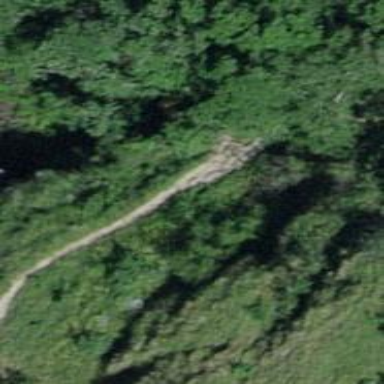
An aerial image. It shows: Path on the ground.